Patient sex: F
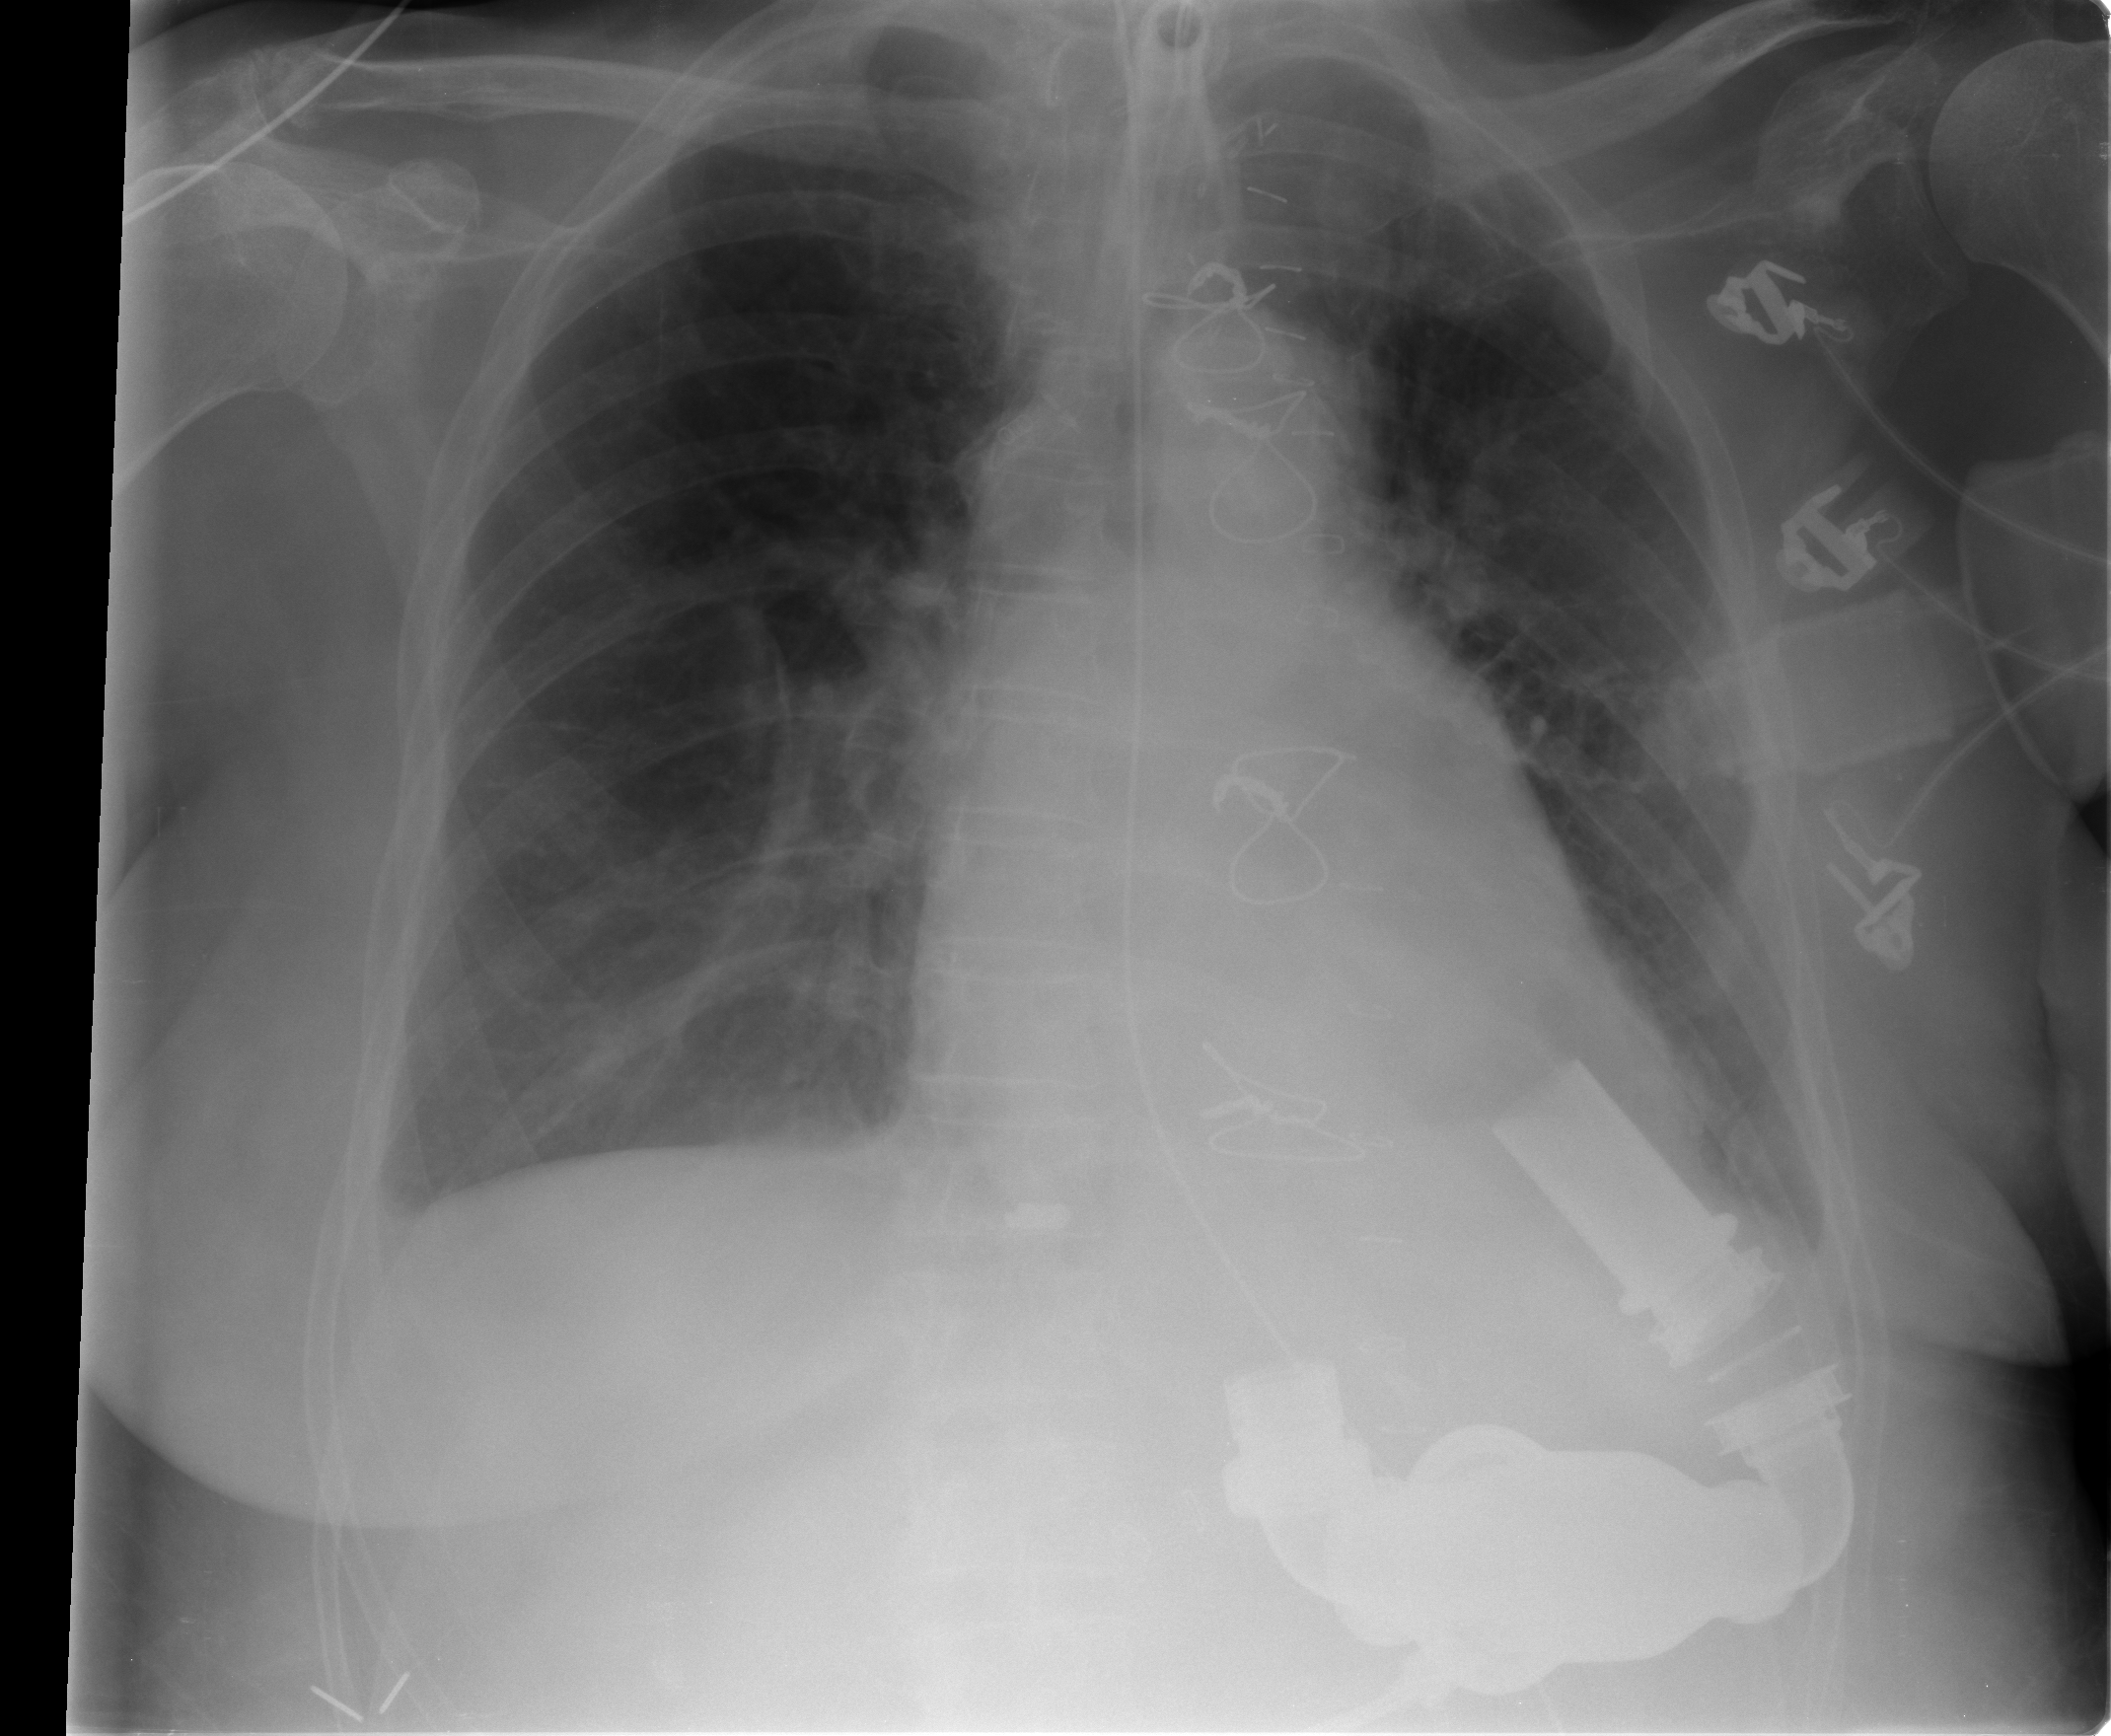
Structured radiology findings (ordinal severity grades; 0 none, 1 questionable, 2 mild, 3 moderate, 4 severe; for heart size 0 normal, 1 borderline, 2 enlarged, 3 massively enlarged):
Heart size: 2
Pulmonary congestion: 2
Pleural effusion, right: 1
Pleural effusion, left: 1
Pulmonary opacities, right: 0
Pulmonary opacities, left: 0
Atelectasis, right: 2
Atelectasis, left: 2